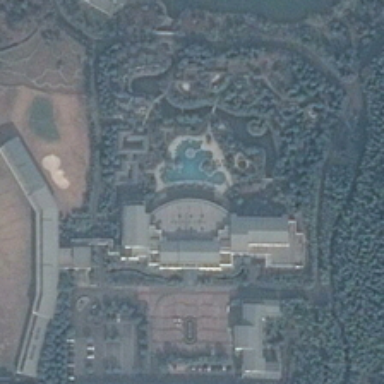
The swimming pool is surrounded by lush trees,on the side of the beach .